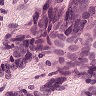
Metastatic tissue present: yes